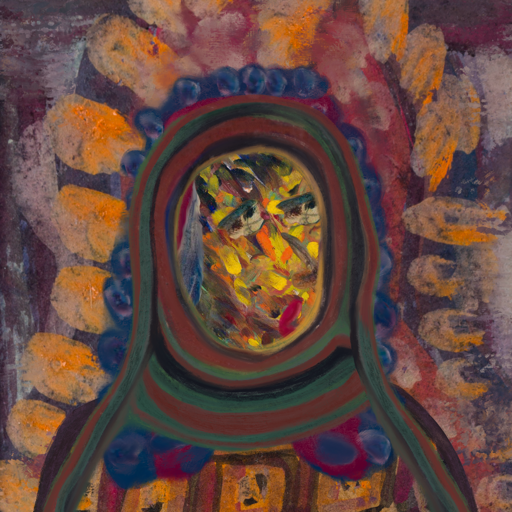
Background: Doll, Head And Neck Side: An_Impression, Face Side: Pipe, Bust: Doll, Hair Side: Hill_Girl, Head Accessory: After_Raid_Scarf, Second Necklace: Blank, Necklace: Blank, Baby: Blank